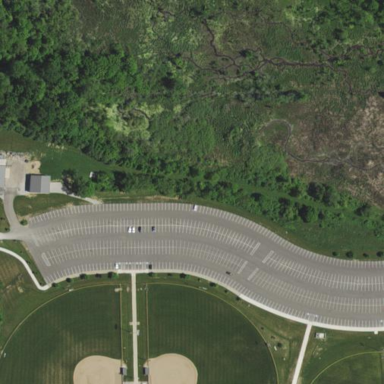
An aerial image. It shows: Parking area.